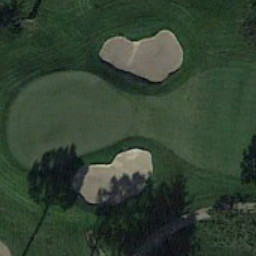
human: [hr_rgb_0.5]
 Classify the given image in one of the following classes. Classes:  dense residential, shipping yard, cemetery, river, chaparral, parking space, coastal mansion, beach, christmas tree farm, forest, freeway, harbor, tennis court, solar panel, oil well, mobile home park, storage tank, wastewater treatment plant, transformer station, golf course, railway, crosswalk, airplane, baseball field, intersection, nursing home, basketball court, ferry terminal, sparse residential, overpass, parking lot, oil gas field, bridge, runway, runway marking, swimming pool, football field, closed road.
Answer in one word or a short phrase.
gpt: golf course